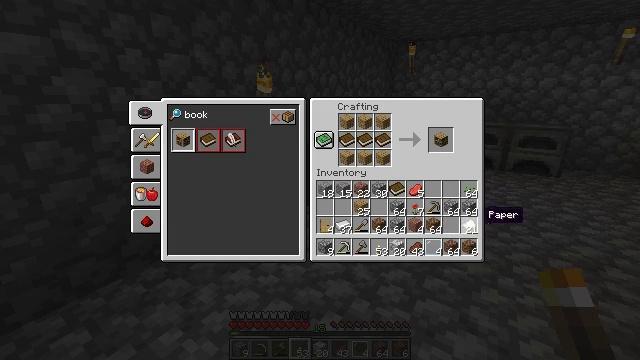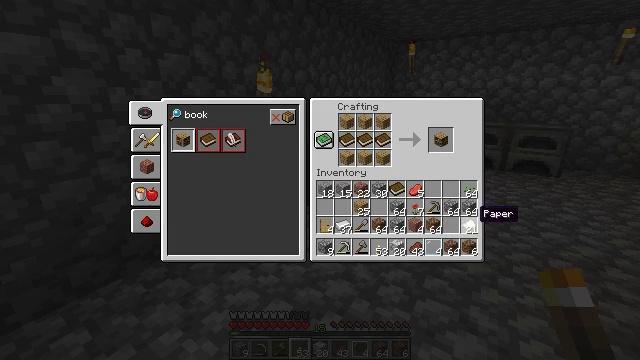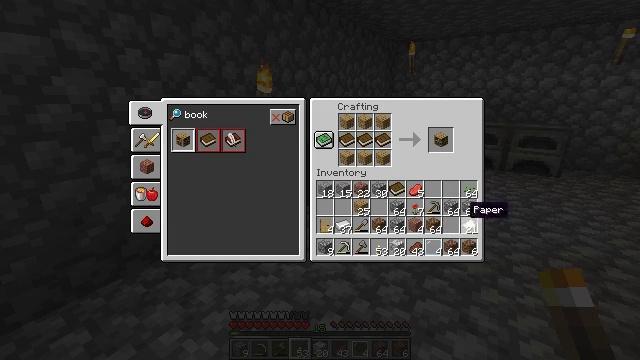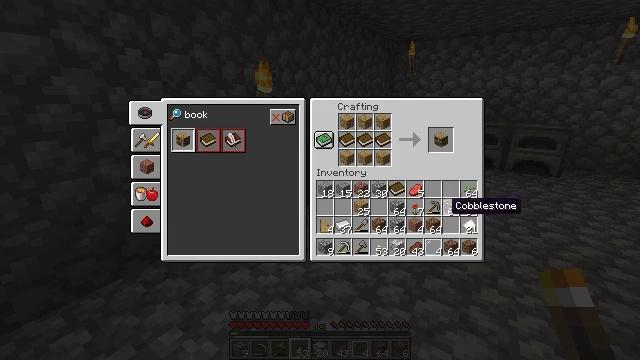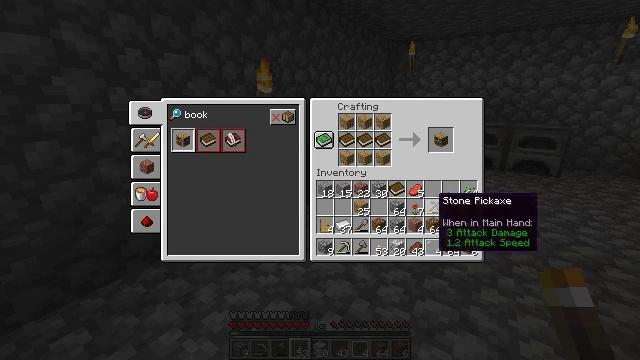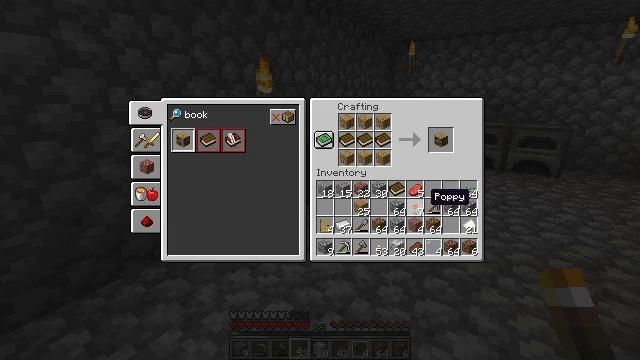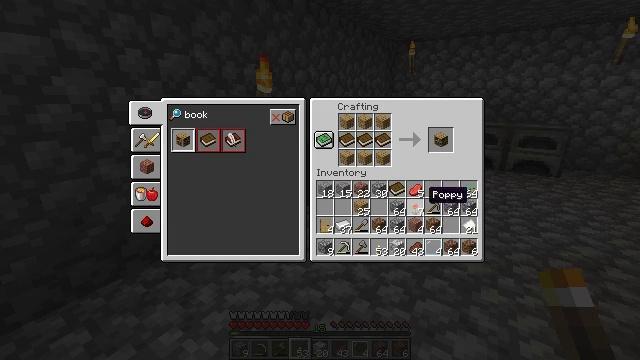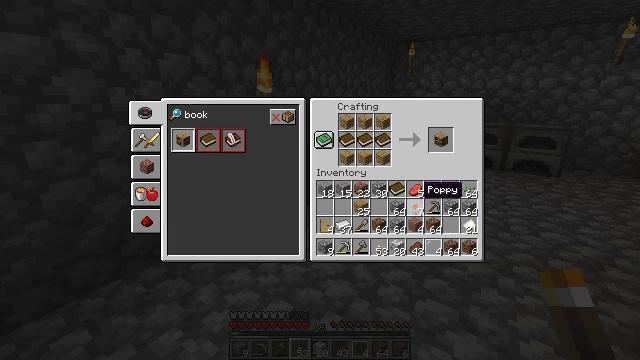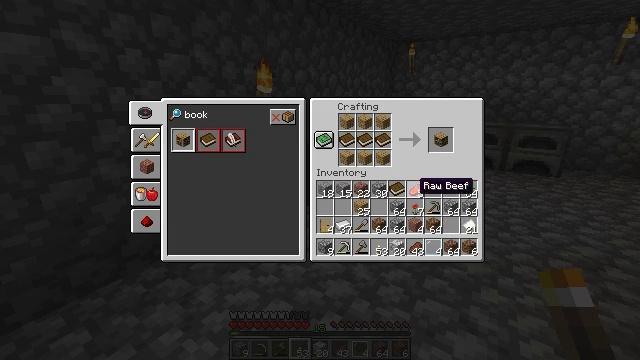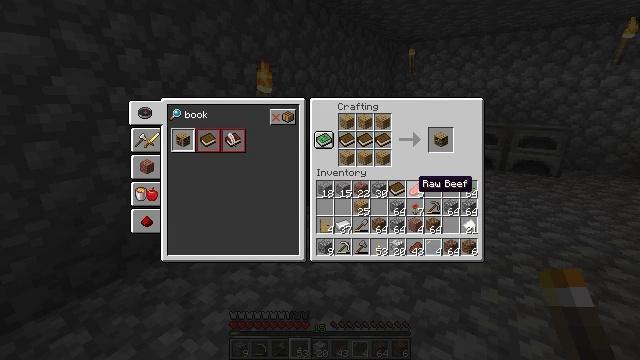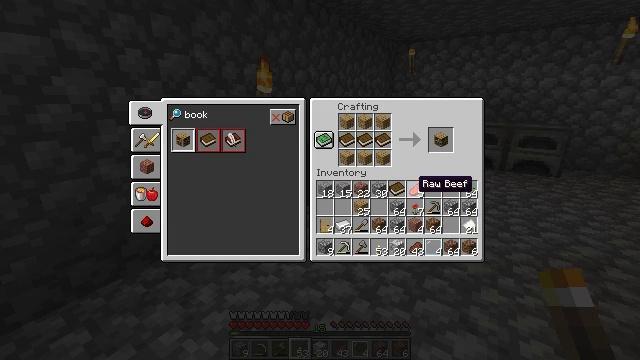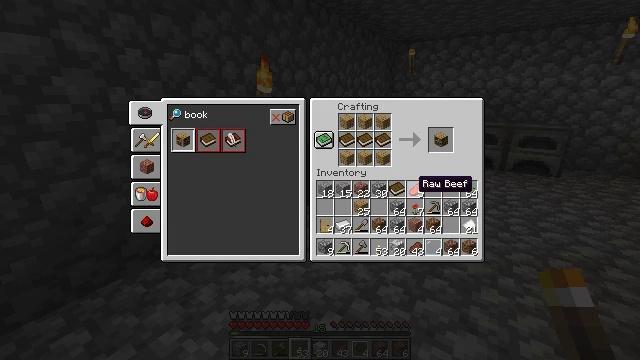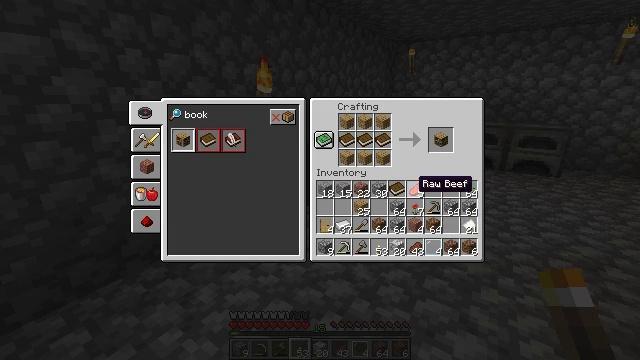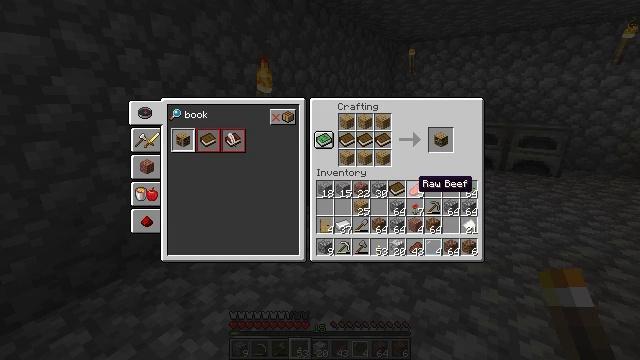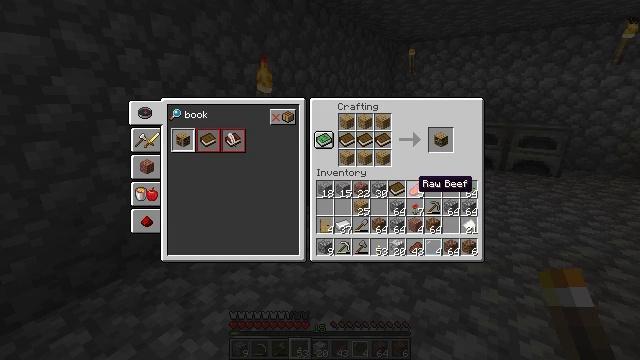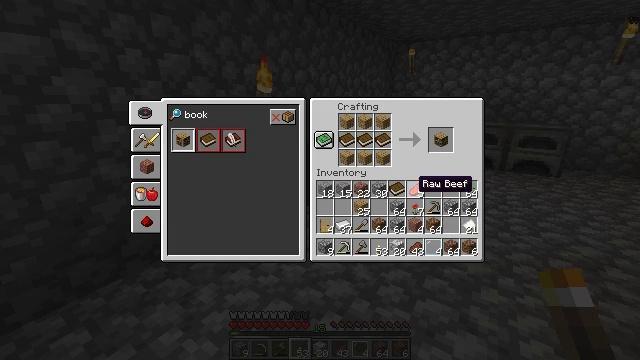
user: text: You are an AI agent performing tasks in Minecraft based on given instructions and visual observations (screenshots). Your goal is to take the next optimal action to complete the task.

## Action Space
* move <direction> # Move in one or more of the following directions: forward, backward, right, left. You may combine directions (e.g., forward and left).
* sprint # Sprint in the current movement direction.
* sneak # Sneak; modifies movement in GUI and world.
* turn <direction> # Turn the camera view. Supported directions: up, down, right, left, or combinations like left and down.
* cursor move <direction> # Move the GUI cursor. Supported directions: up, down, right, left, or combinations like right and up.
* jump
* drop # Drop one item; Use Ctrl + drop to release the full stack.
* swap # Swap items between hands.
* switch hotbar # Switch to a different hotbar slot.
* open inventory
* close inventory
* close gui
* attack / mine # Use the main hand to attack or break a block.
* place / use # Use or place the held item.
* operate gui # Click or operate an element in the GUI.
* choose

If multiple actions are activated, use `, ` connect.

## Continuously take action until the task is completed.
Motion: motion action
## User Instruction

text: Make a bookshelf using three books and six planks.
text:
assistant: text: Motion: no_op
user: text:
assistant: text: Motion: cursor move left
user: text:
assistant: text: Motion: cursor move left
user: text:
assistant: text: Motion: cursor move left
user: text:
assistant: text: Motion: cursor move left
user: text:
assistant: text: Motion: no_op
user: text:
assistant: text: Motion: no_op
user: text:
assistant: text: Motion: no_op
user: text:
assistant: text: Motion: no_op
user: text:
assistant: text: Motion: no_op
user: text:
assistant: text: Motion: no_op
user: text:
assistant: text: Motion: no_op
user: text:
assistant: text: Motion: no_op
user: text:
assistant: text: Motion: no_op
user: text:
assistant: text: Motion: no_op
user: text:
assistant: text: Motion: no_op
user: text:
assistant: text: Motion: cursor move left and up
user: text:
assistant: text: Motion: cursor move up
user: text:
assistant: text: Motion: cursor move up
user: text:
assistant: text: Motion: cursor move right and up
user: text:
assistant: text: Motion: cursor move right
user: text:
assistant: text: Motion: no_op
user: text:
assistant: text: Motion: cursor move right
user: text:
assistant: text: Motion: no_op
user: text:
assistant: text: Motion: no_op
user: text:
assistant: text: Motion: no_op
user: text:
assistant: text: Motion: no_op
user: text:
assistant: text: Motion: no_op
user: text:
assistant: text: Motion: no_op
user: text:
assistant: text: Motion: no_op